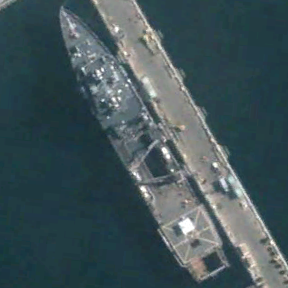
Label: combat